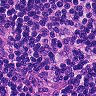
Metastatic tissue present: yes